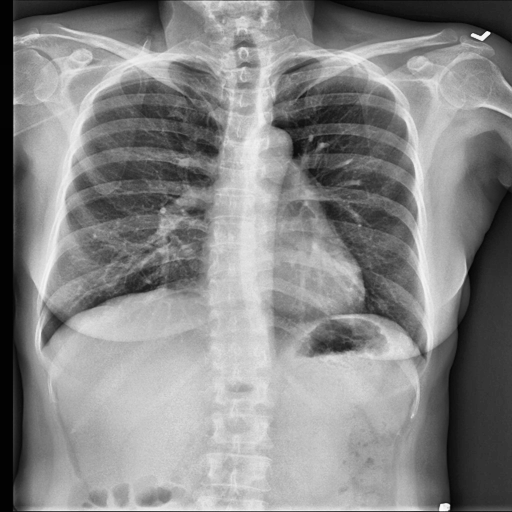
Finding: NORMAL